Question: At the time i have defined two search forms in my app:
How you can see the second form doesnt look so nice and disturbs my layout.
So my aim is to style the working form (second form) like the first form.
But i have my problems to define the html in the rails form:
First form:
'''
<form class="navbar-search pull-left">
<input type="text" class="search-query" placeholder="Suche">
</form>
'''
Second Form:
'''
<%= form_tag patients_path, :method => 'get' do %>
<%= text_field_tag :search, params[:search] %>
<%= submit_tag "Search", :name => nil %>
<% end %>
'''
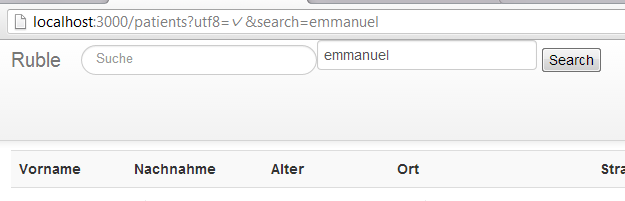
Answer: A good first start would be:
'''
<%= form_tag patients_path, :method => 'get', {class: ["navbar-search", "pull-left"]} do %>
<%= text_field_tag :search, params[:search], class: "search-query" %>
<%= submit_tag "Search", :name => nil %>
<% end %>
'''